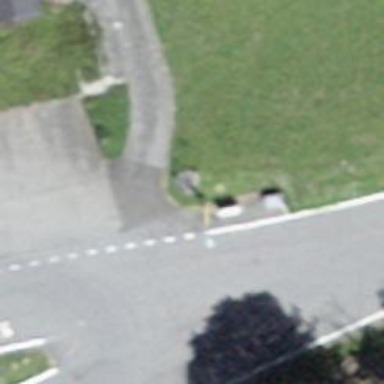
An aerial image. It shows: Bus stop with platform for public transport.